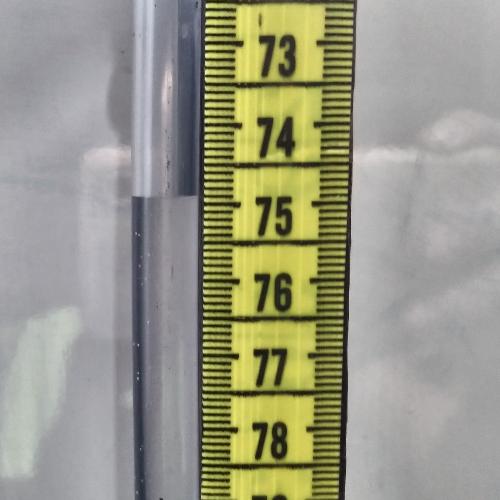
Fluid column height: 74.9 cm